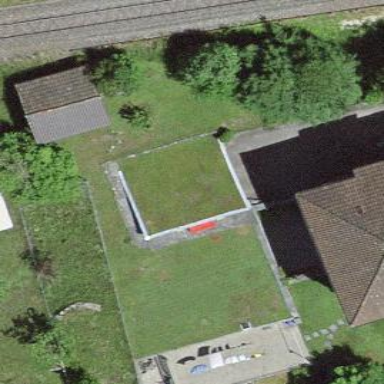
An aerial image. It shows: Garage.